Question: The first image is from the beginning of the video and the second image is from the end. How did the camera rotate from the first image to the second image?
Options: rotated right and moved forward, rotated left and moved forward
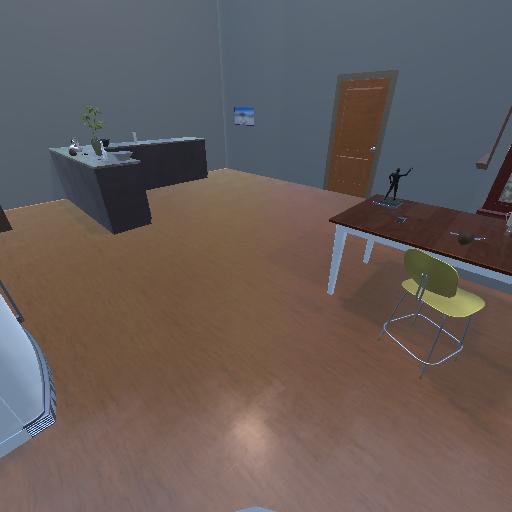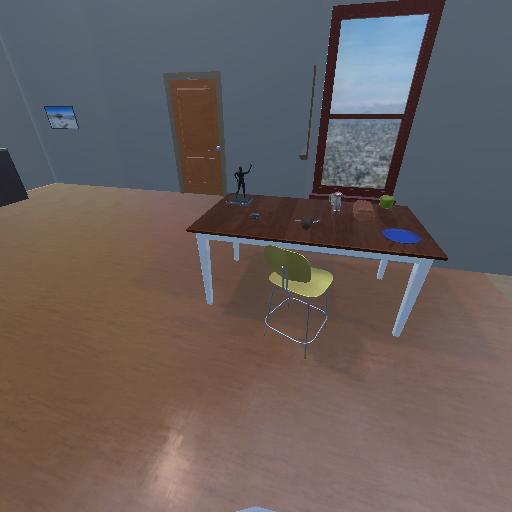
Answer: rotated right and moved forward